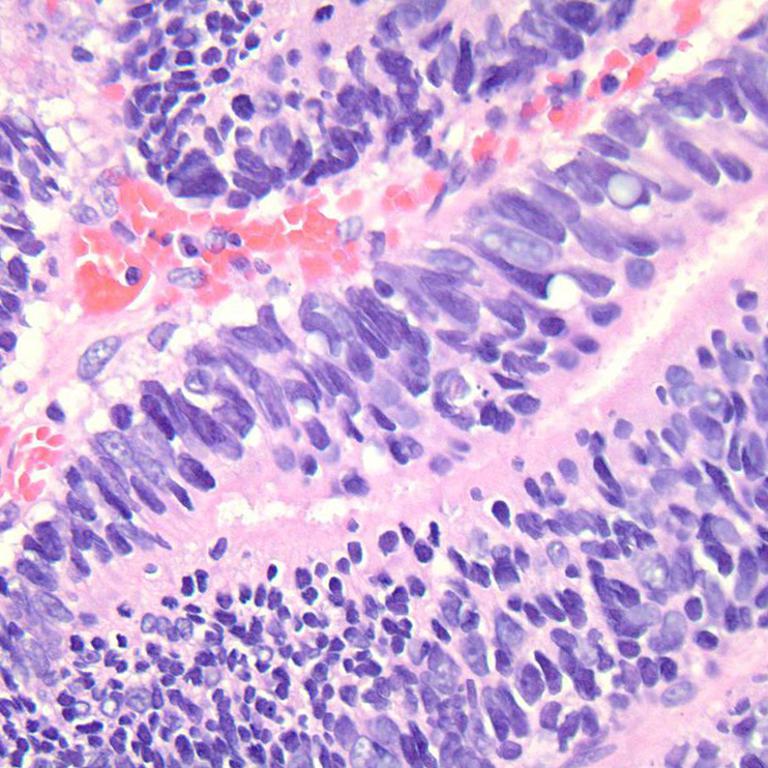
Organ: colon
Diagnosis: adenocarcinomas